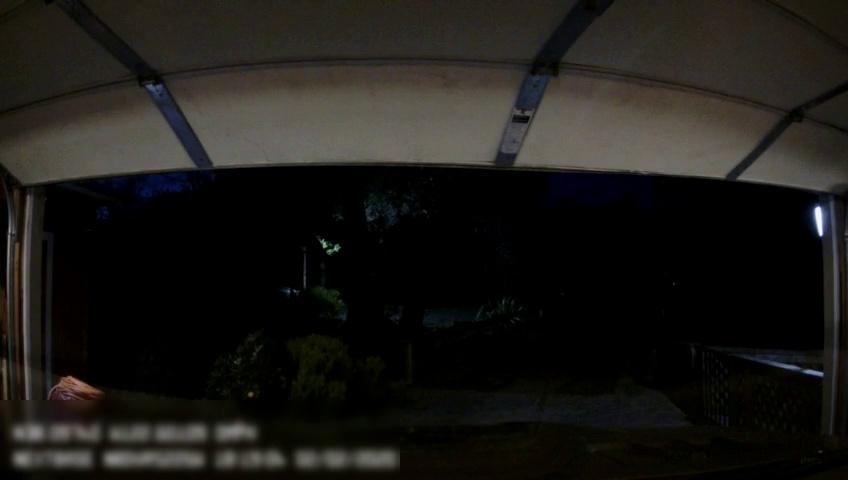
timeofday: Night
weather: Other
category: Drivable Space
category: Drivable Space